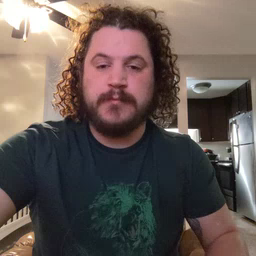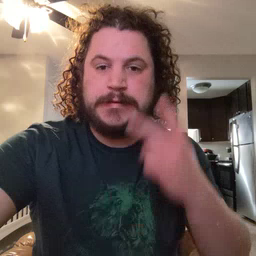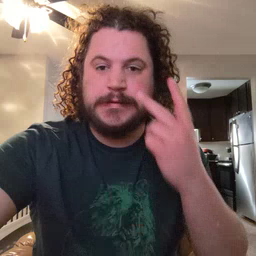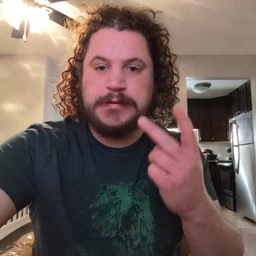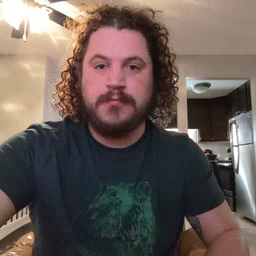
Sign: see